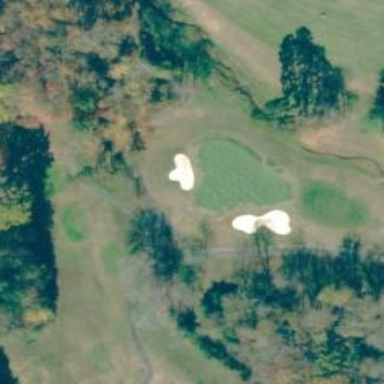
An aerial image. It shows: Golf fairway surrounded by grass.